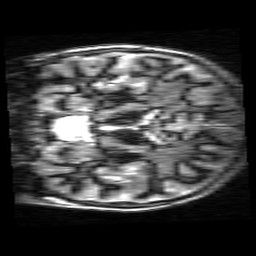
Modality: MP2RAGE
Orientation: coronal
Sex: male
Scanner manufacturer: siemens
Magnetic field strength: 3 T
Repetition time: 5 s
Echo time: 0.00355 s